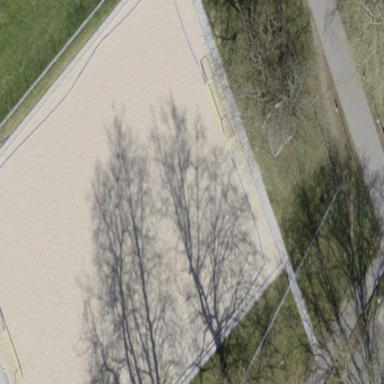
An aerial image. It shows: Sandy pitch designated for beach volleyball.